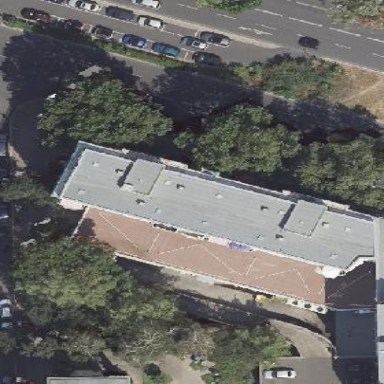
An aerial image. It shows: Part of building.